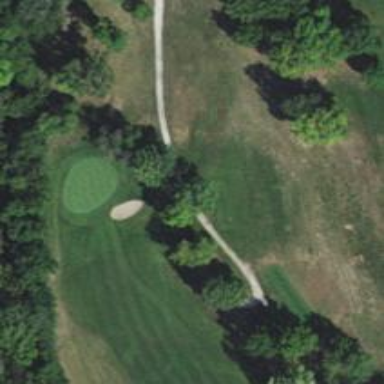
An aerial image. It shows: Footway that doubles as golf path.